Aerial crown-view tile of a tropical tree (Barro Colorado Island, Panama), acquired 20241112:
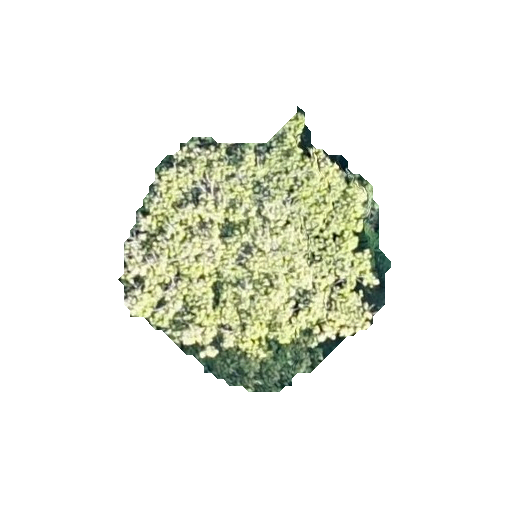
Species: Zanthoxylum ekmanii
GBIF accepted scientific name: Zanthoxylum ekmanii
Crown area: 79.417 m²